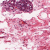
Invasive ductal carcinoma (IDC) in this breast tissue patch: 0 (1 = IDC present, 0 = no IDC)